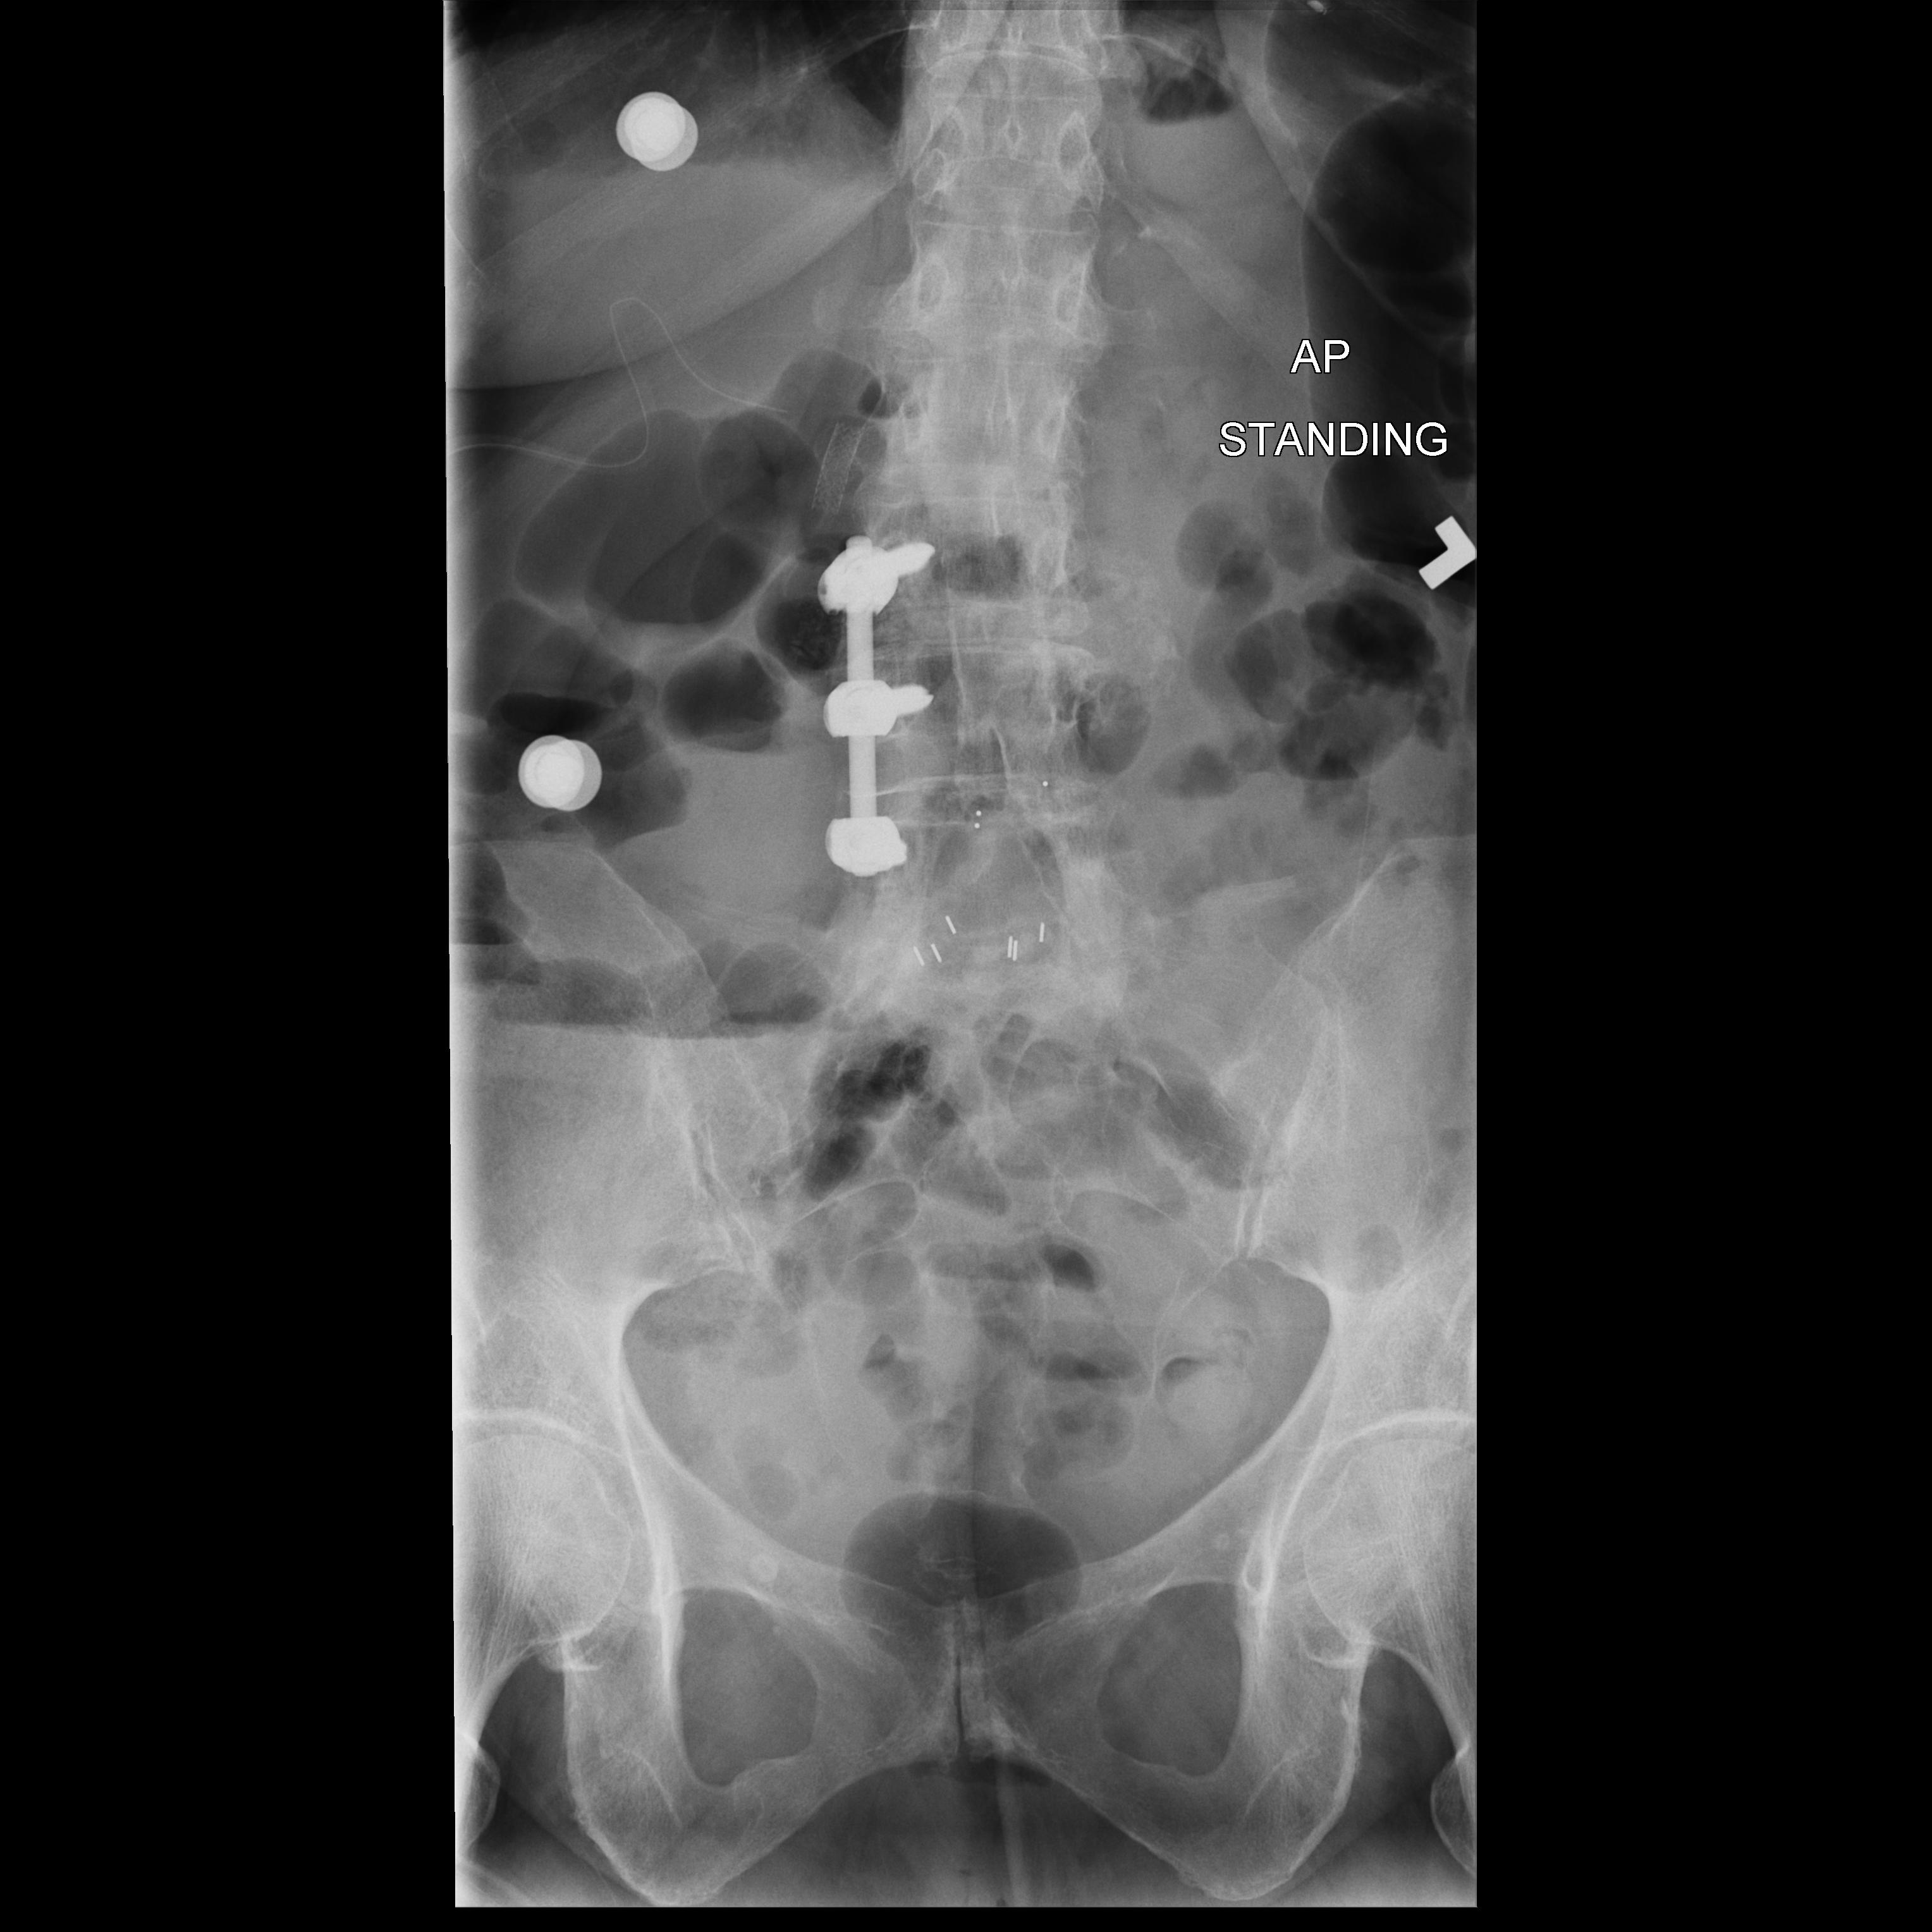
View: AP
Implant manufacturer: orthofix firebird